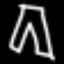
Label: pants